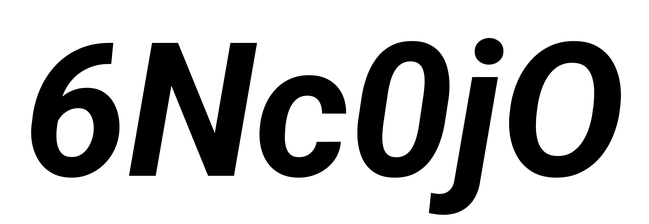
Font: Roboto-Italic_Bold_Italic